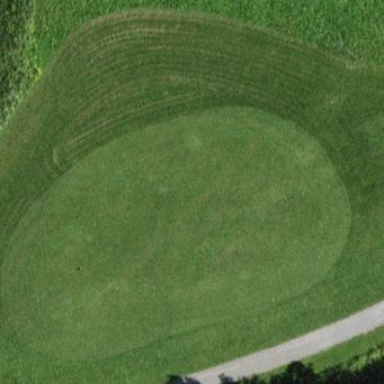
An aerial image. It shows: Golf fairway in the image.